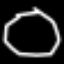
Label: octagon